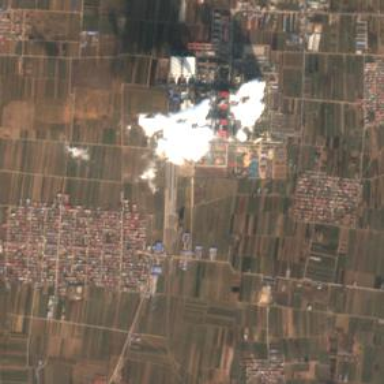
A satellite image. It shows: Industrial area with coal-powered plant.